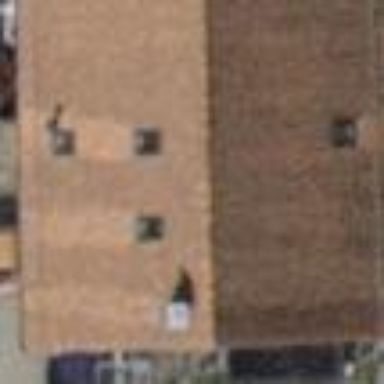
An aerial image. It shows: Gabled house with roof made of roof tiles.